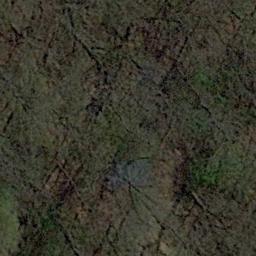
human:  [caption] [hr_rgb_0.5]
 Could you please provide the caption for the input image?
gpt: The forest is consist of dry trees and green trees .

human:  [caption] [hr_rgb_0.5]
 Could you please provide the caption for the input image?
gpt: Many withered trees are in a forest .

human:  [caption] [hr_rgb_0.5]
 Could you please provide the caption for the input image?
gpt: This is a dense forest .

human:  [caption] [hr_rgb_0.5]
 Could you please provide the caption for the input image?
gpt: The forest has some sparse green trees randomly arranged and the forest soil is deep yellow .

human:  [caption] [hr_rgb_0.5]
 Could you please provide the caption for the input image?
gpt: A sparse forest with some green trees .